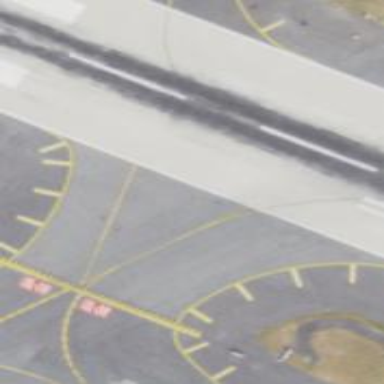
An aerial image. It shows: View of taxiway at the airport.